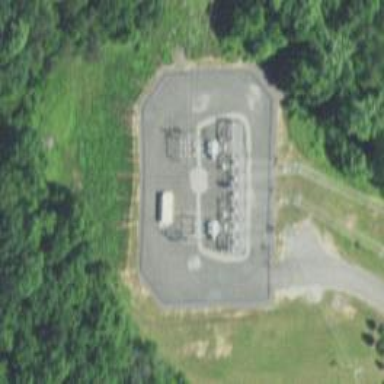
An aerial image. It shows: Distribution level power substation surrounded by fence.